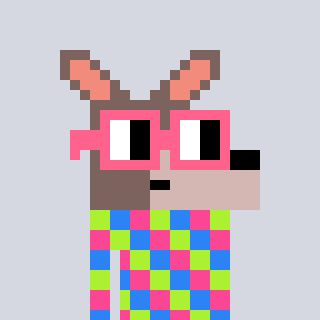
a pixel art character with square pink glasses, a kangaroo-shaped head and a computerblue-colored body on a cool background